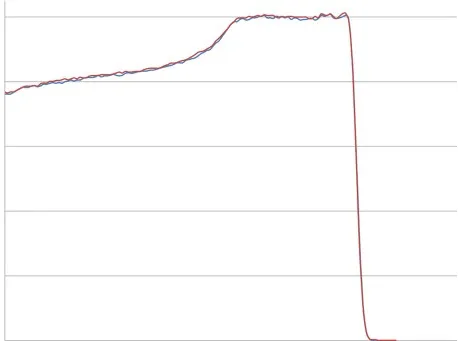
The double scattered SOBP demonstrated no apparent dose variation with and without the transparent marker in the beam.
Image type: chart (chart)